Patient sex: M
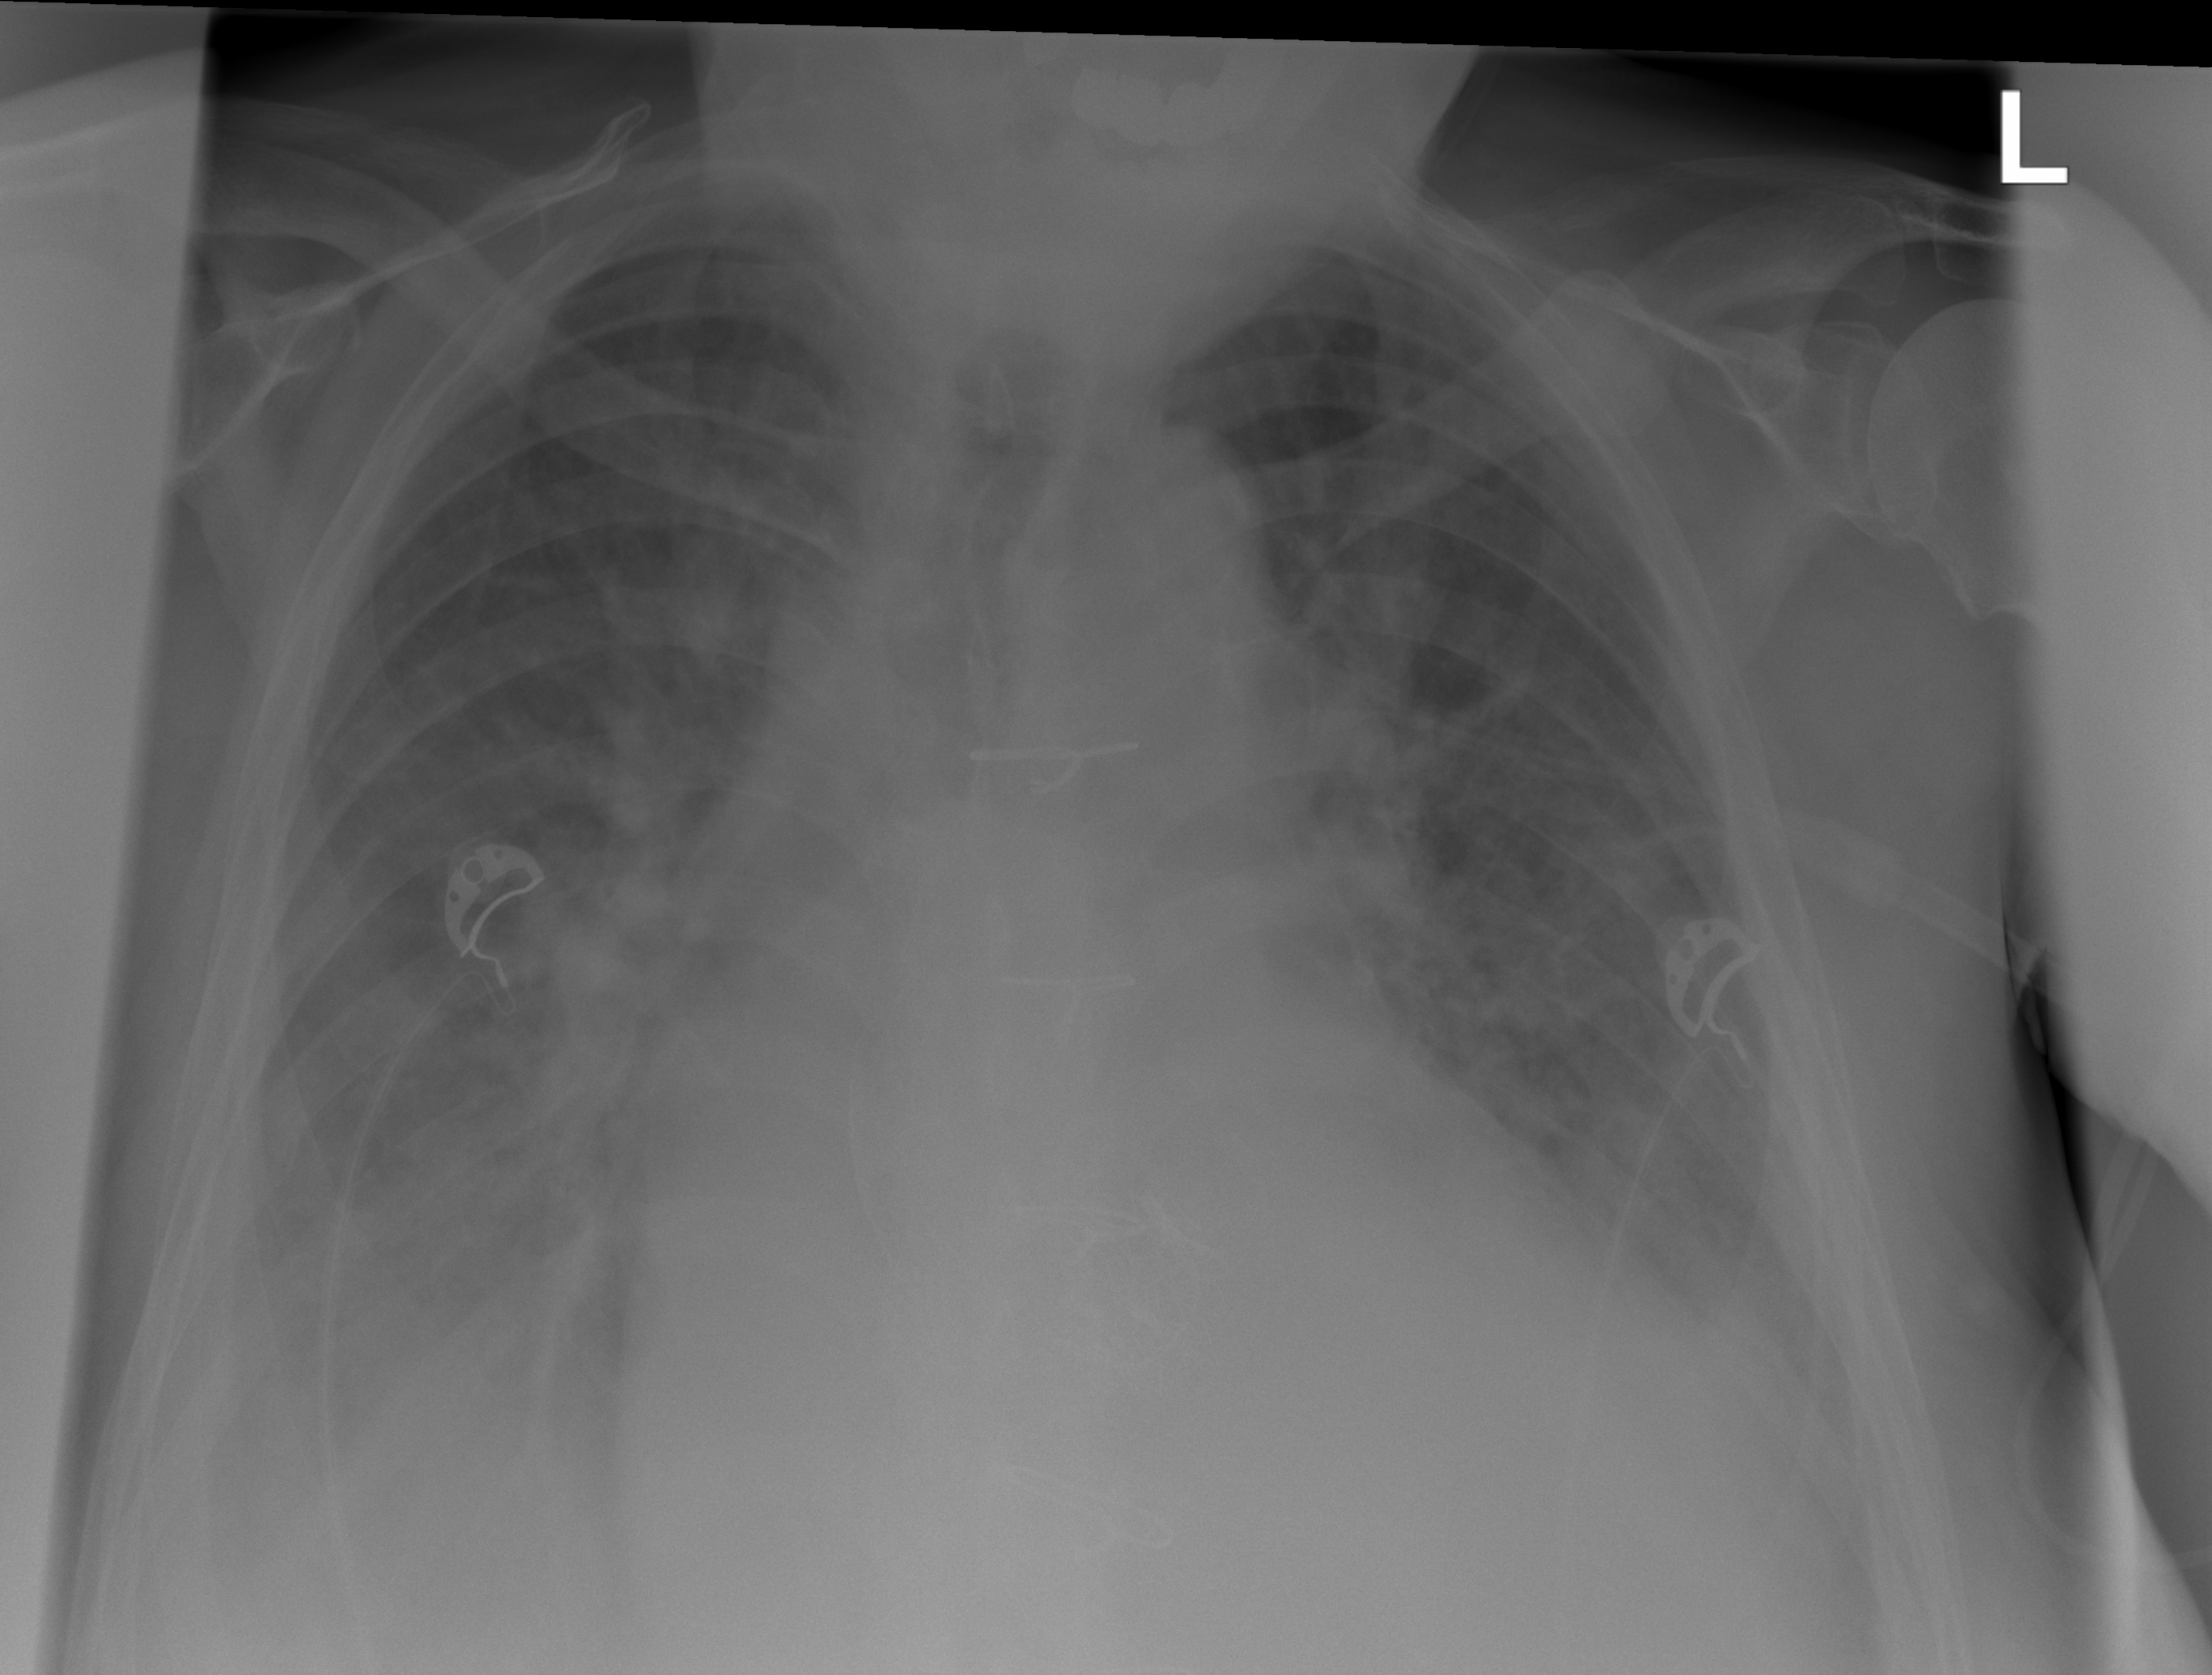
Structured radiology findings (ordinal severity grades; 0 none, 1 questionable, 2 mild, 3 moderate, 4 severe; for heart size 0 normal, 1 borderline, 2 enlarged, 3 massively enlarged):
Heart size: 2
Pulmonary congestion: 3
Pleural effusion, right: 3
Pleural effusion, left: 2
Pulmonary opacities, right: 2
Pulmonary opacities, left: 0
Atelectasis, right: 3
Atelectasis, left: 0